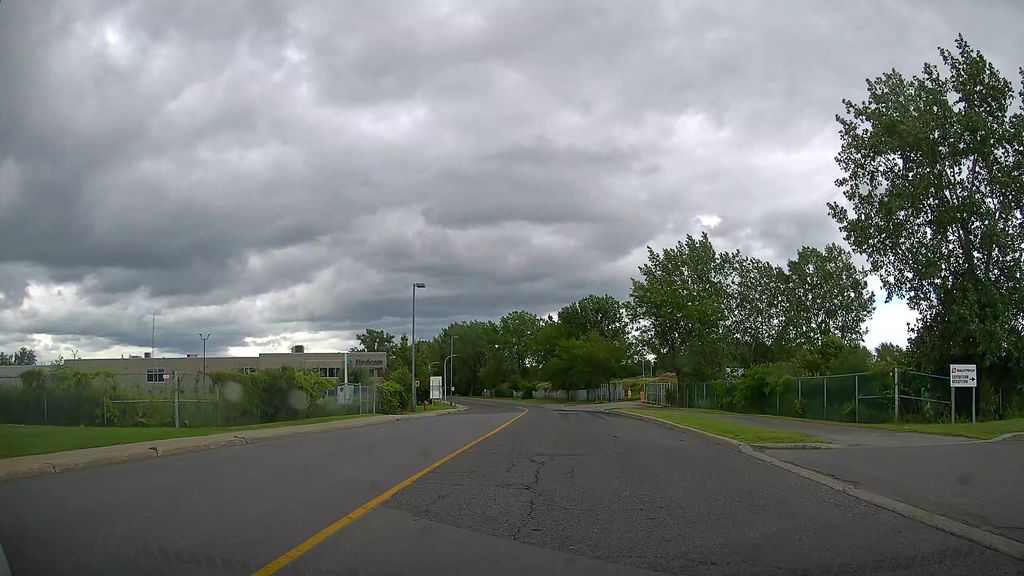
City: montreal